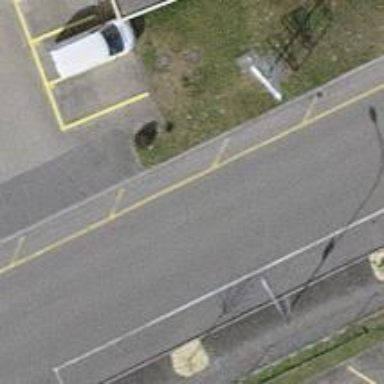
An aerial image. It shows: Asphalt sidewalk.